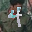
Label: 4